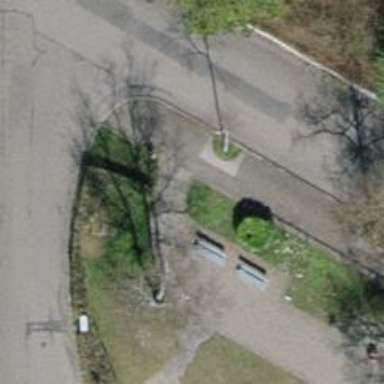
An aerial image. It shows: Bench for seating.